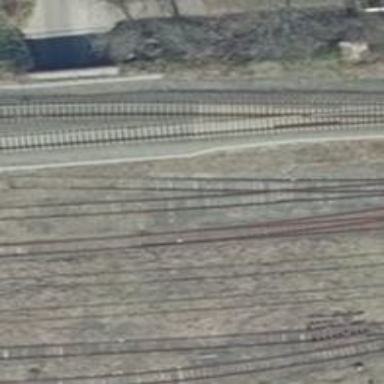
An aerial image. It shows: Disused railway yard.